Question: I'm building a website on which users can draw objects.
I want to build a window for logging whatever mistakes that users make
For example, the drawing rule is only circle is allowed inside a triangle. However, one user come and draw a square inside a triangle. The system still allows and perform it as the user wants. But there will be a warning message such as "only circle allowed inside a triangle" appeared in the logging window (located at the bottom of the page). Whenever the user fix the mistake, the warning in the window will be deleted.(Due to this function, I think it should be called dynamic logging window)
I'm using JavaScript with ExpressJS and dojoJS.
Can anyone tell me how to build such a window??? I'm quite new to web developing
Any help would be appreciated.
I want to build a window like this on my website

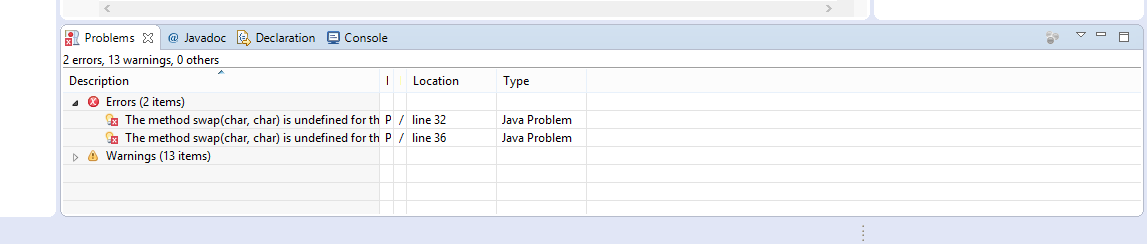
Answer: I'm not sure if you're asking for any part of the error-detection logic or not. I haven't addressed it here.
Here's one simple way of going about this:
1. Create a fixed position div at the bottom or wherever you like. This will hold all the errors.
2. Maintain a shapeId for every shape added and an errorId for every error generated. Map the errorId to the list of shapeIds it affects. For each errorId add an element to the window. Set the id of the element as the errorId of the error.
3. When a shape is added/modified, iterate through all errorIds and modify the affected errors in the list by using their id.
Hope this addresses your issue.
If you're just going to display errors like mentioned in the question, I guess plain old Bootstrap will be enough.
<URL>
<URL> looks pretty relevant to your case. I'd suggest you take a look at the demo once.